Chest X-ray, PA view. Patient: 75 years old, sex M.
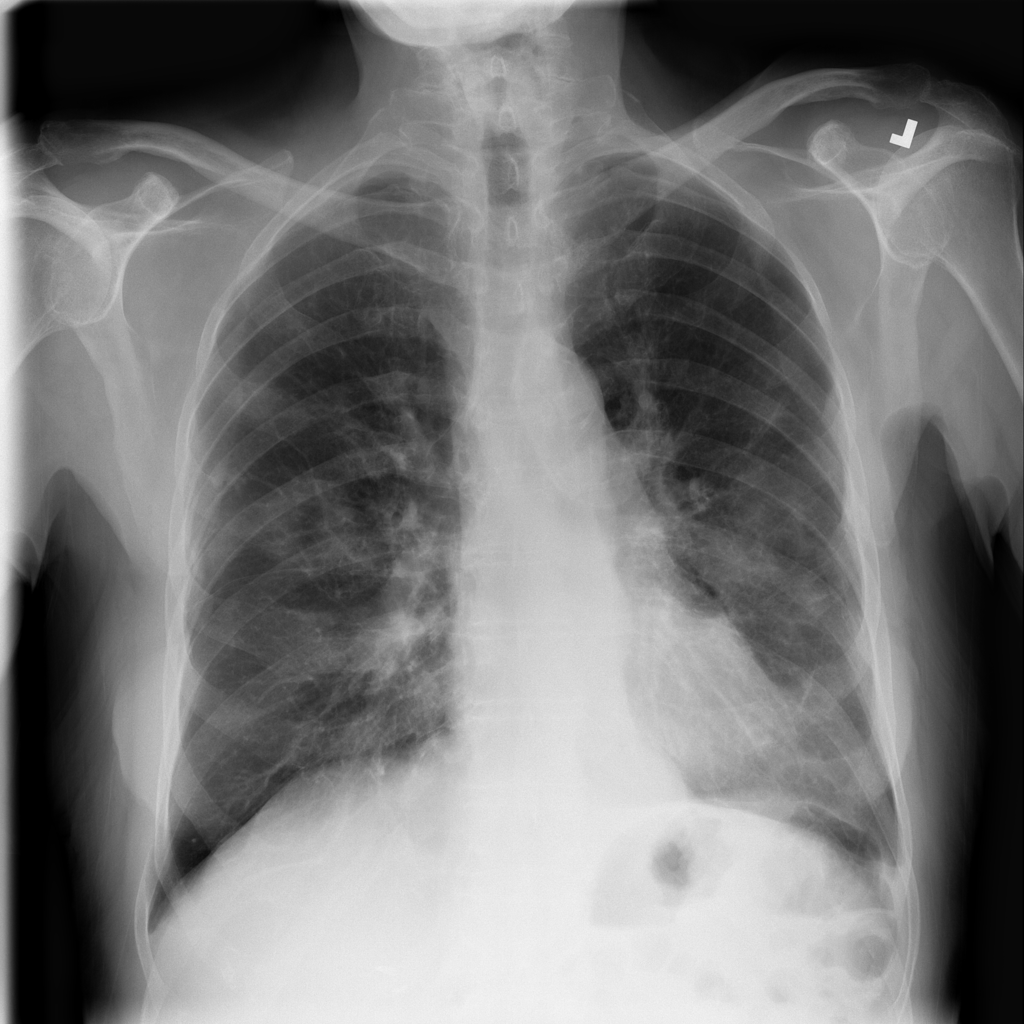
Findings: Infiltration